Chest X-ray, AP view. Patient: 61 years old, sex F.
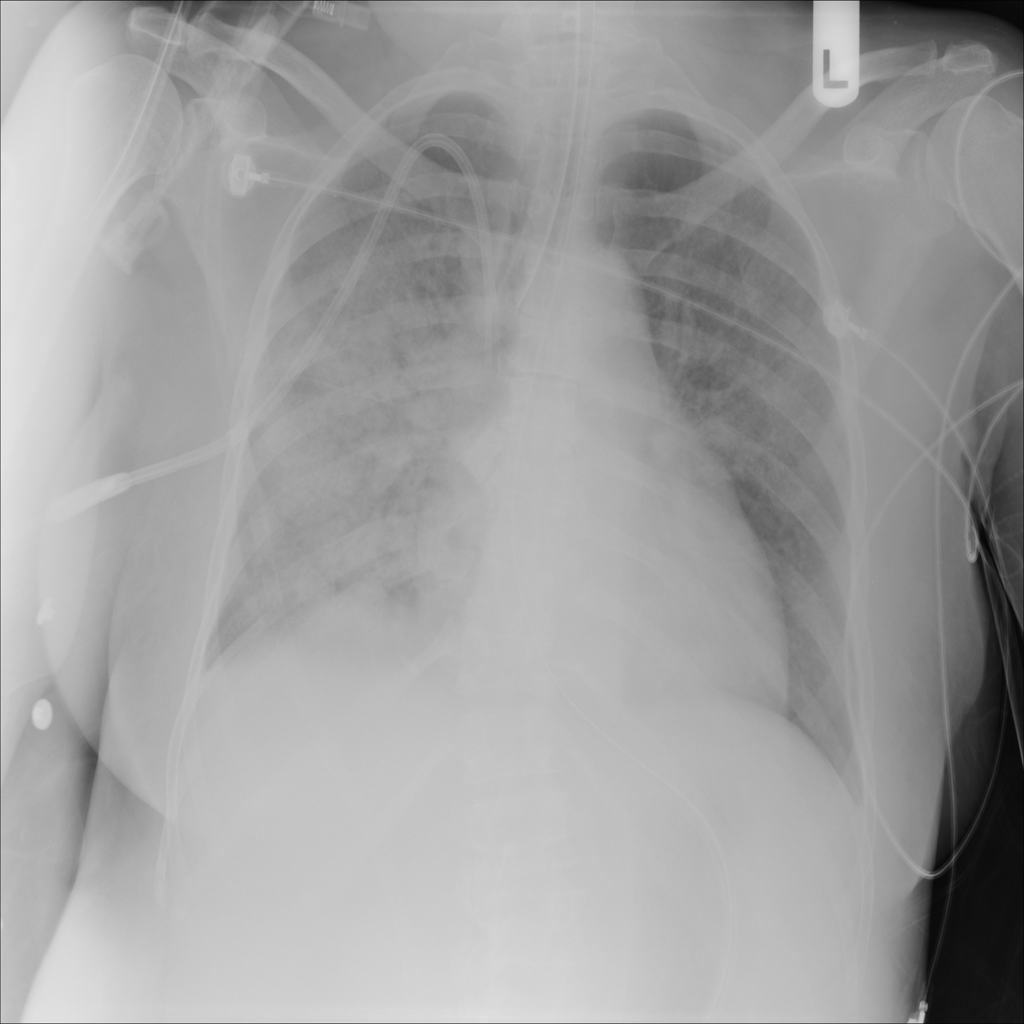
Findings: Infiltration